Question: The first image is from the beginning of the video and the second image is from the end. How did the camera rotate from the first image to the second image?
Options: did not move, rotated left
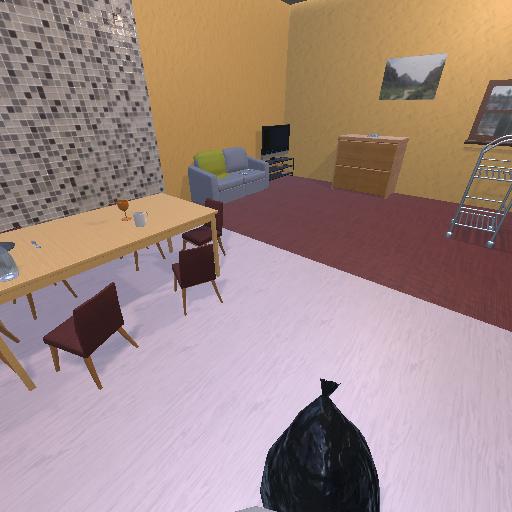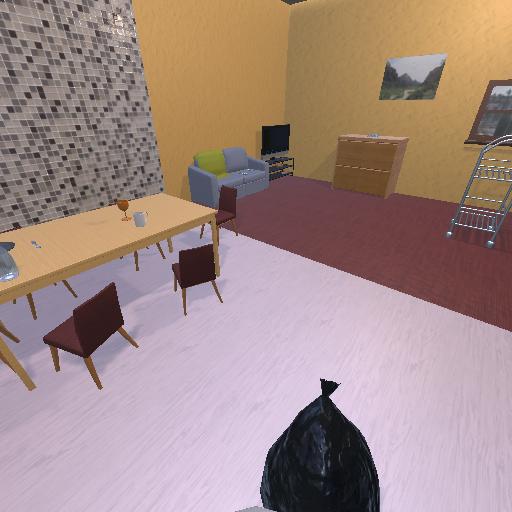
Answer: did not move